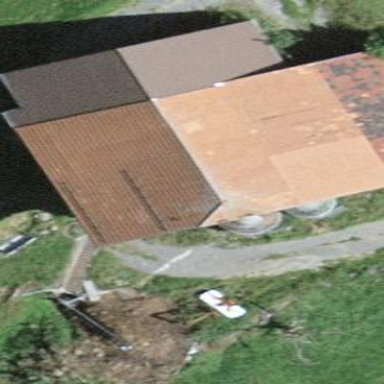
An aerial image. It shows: Barn.